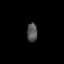
Tissue: lung
Cell type: Epithelial cells
Senescence score: 0.241
Nuclear area (px): 194
Mean DAPI intensity: 82.026